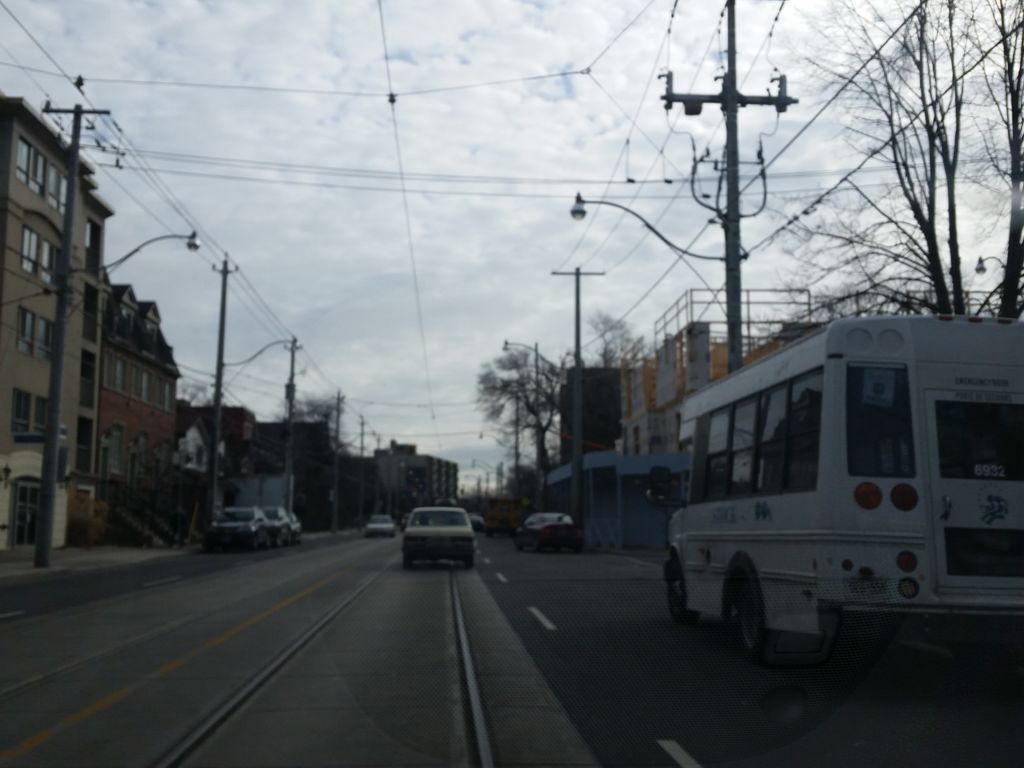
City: toronto